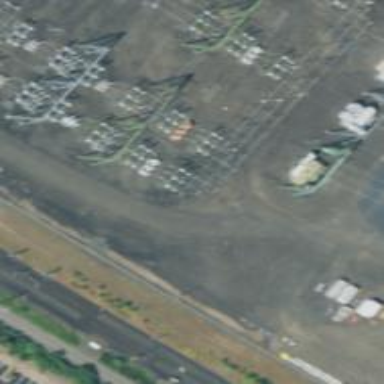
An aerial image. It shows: Switch used for power control.